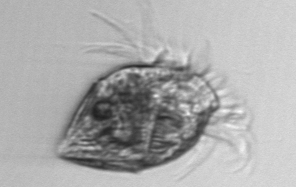
Label: Strombidium_morphotype1